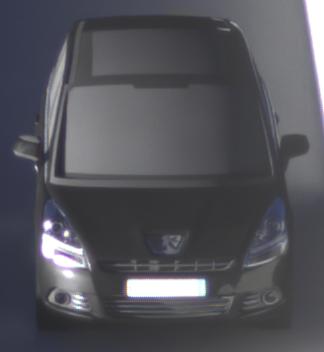
Make: Peugeot
Model: 5008 120 VTi
Detailed model: 5008 (I) Van
Model produced from: 2009/10
Model produced until: 2011/07
Doors: 5
Color: black
Road condition: dry road
Daytime: sunrise or sunset
Contrast: high contrast